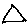
Label: triangle